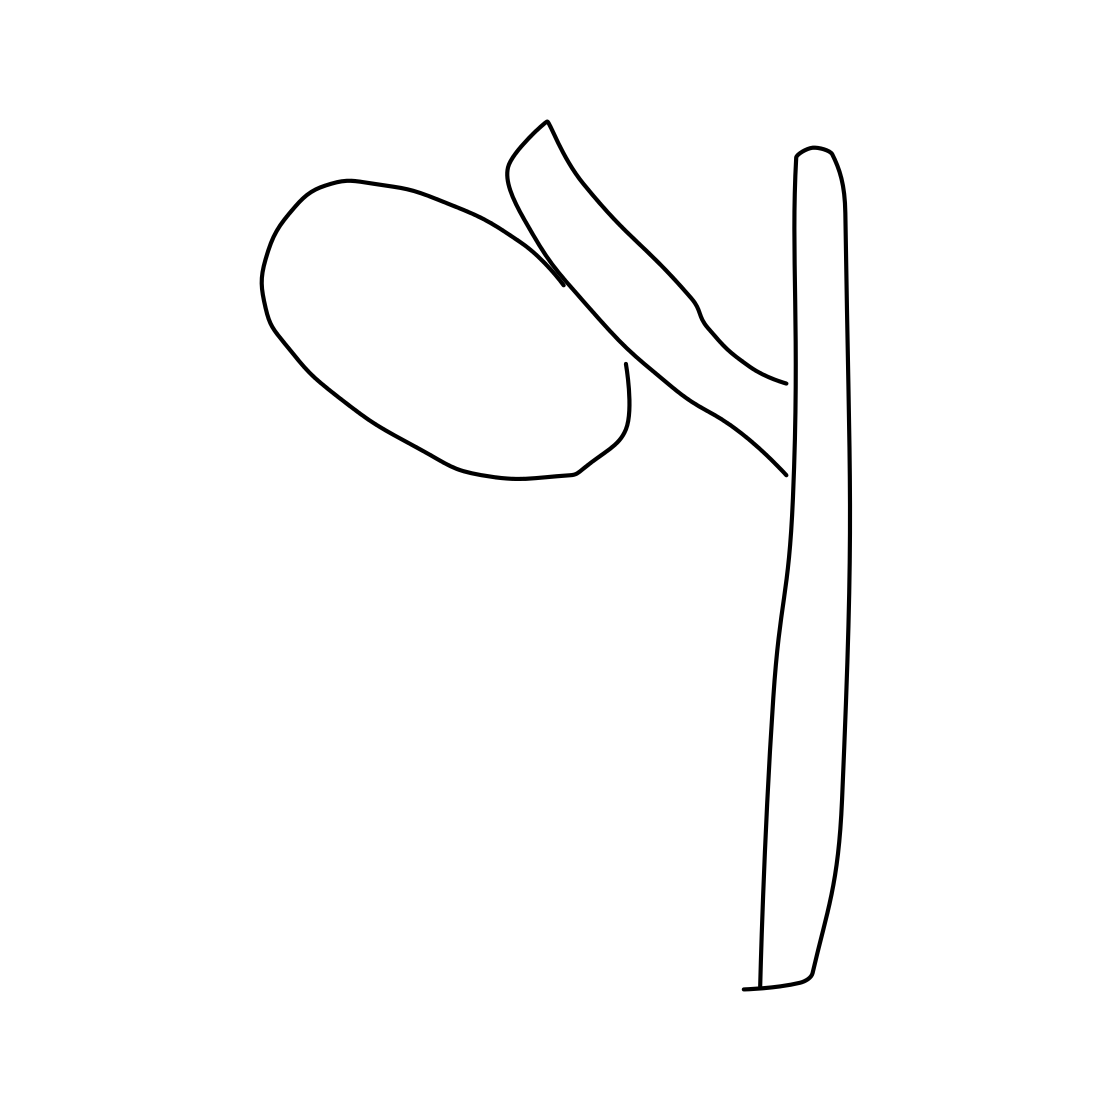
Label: streetlight